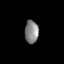
Tissue: skin
Cell type: Epithelial cells
Senescence score: 0.2709
Nuclear area (px): 311
Mean DAPI intensity: 131.415